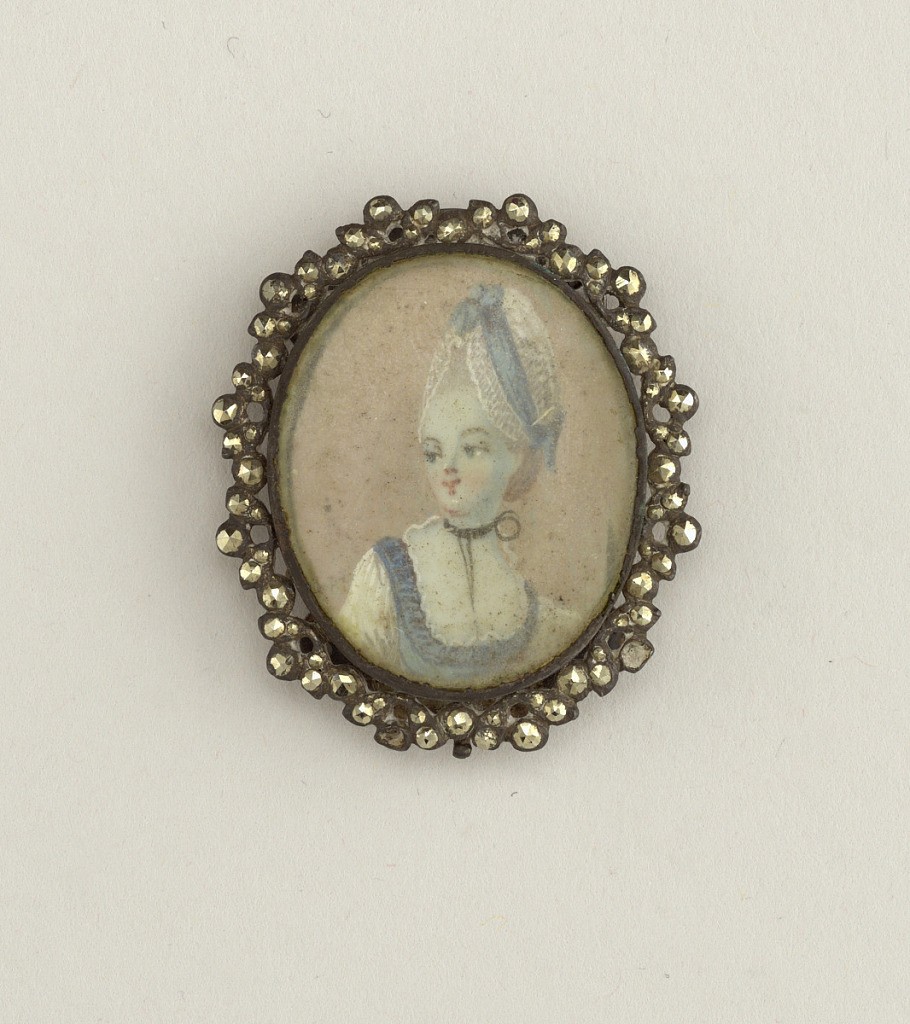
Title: Ornament
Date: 19th century
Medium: Painted paper, glass, cut steel
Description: Miniature portrait of a lady painted in watercolor on paper and carved with glass, mounted in frame of cut steel.  On the back at the top and bottom is a curved piece of steel pierced by six holes.